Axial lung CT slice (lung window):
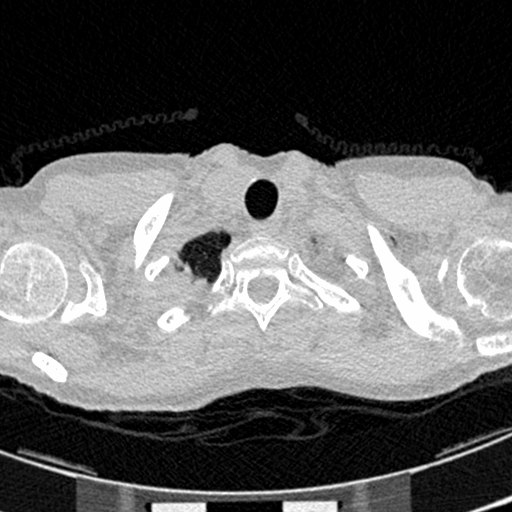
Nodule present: no